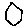
Label: hexagon